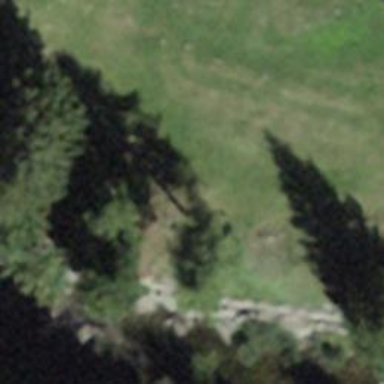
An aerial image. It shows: Picnic table located in leisure land area.